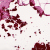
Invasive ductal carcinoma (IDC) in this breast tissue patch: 0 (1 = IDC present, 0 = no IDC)